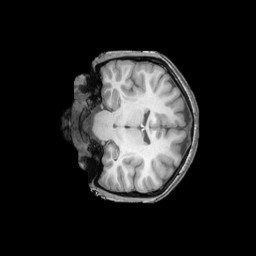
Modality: T1w
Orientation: coronal
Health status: ill
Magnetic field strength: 3 T